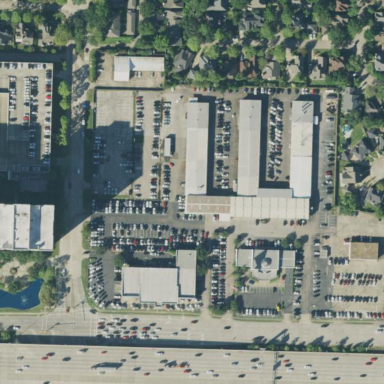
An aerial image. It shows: Commercial building.